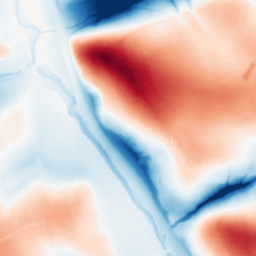
Category: classical
Decomposition family: gaussian_anisotropic
Decomposition parameters: sigma_x: 5
sigma_y: 50
Upsampling method: lanczos
Upsampling parameters: scale: 4
Upsampling scale: 4